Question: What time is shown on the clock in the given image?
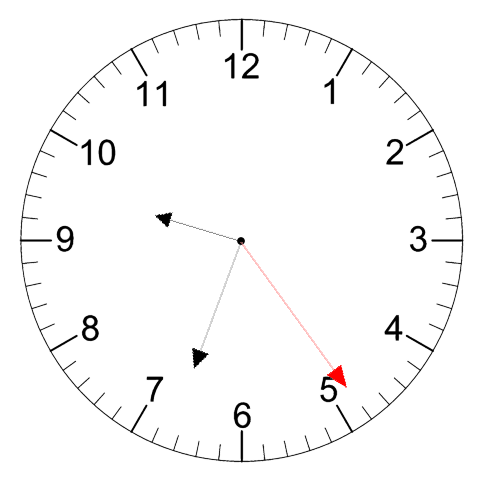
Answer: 09:33:24